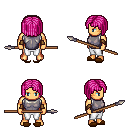
a pixel art fantasy rpg character, male body template, human, tanned skin, steel chest armor, white pants, pink pageboy hairstyle, cloth bracers, brown slippers, spear, four views (front, back, left, right), 2x2 character sprite sheet, small pixel art, hard edges, no anti-aliasing